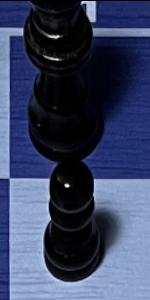
Label: Pawn_Black